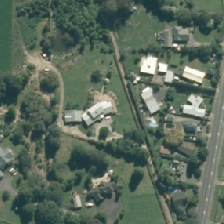
Land cover: urban_build_up